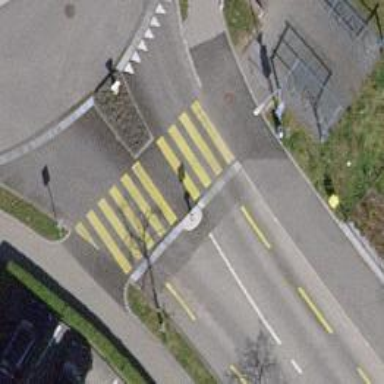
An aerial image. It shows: Uncontrolled zebra crossing on the road.